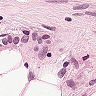
Metastatic tissue present: yes